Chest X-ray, PA view. Patient: 49 years old, sex M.
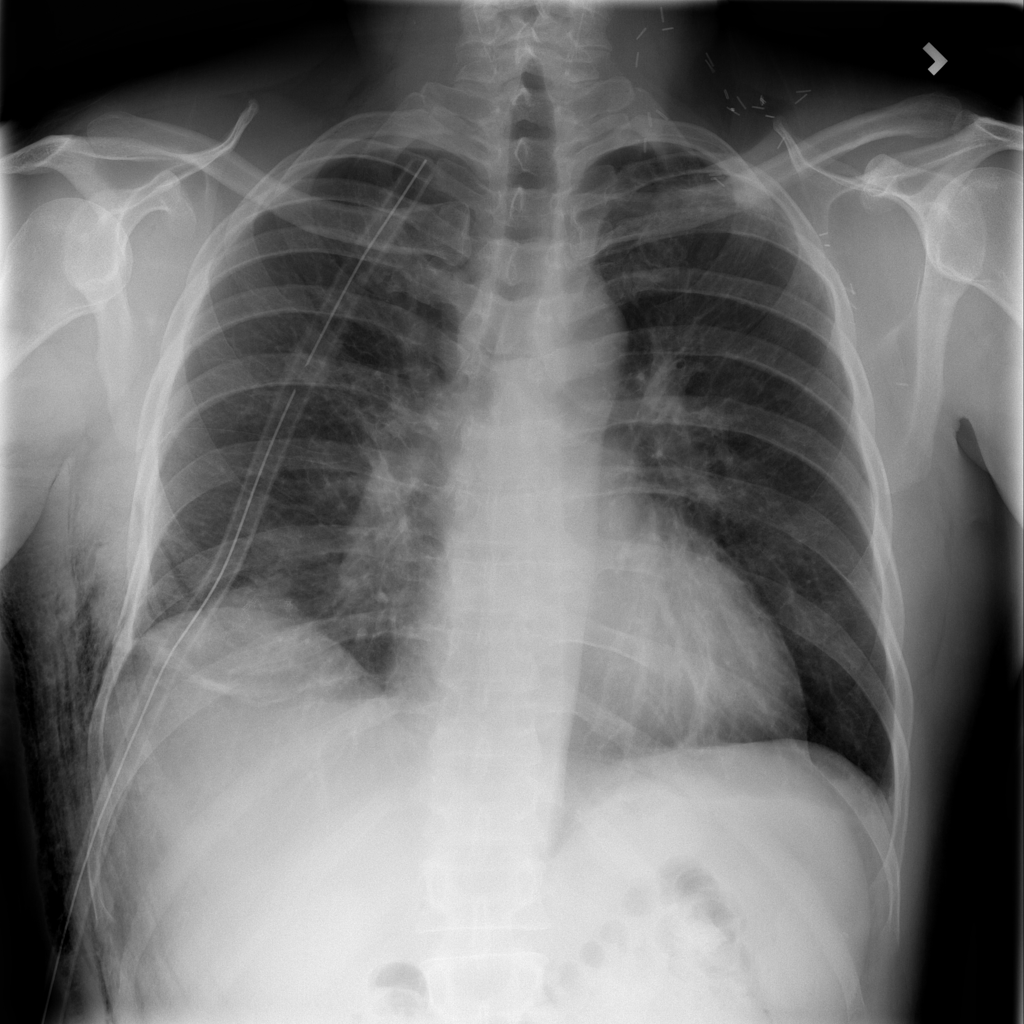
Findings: Emphysema, Infiltration